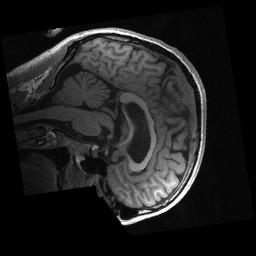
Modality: T1w
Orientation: sagittal
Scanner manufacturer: siemens
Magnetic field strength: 3 T
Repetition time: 2.3 s
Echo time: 0.00285 s